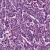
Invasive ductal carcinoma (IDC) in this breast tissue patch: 1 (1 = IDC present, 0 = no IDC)